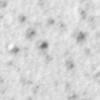
Label: no_change